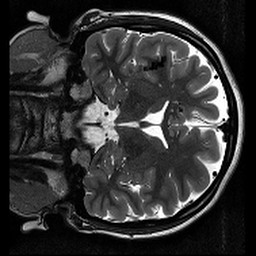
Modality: T2w
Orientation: coronal